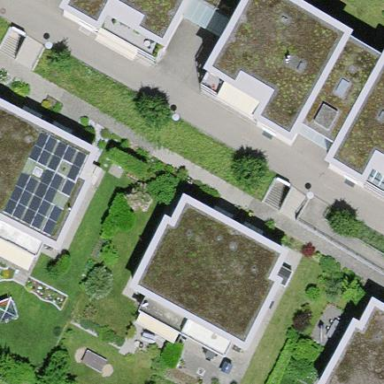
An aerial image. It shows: Residential building.